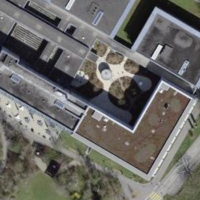
EUNIS habitat code: 55
Species observed at this site:
Prunus spinosa